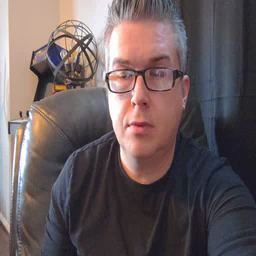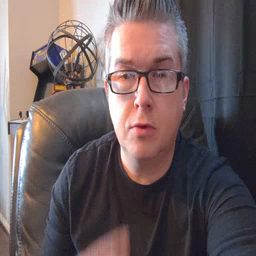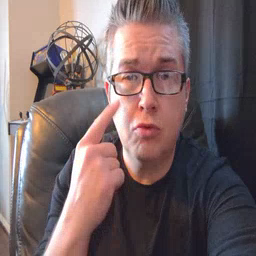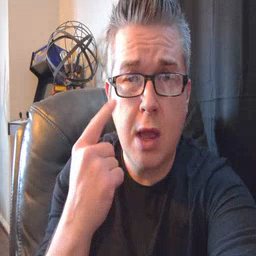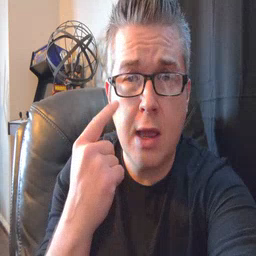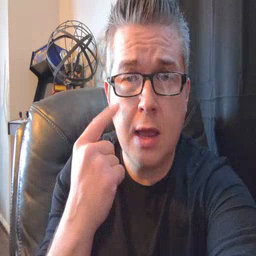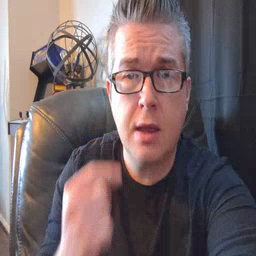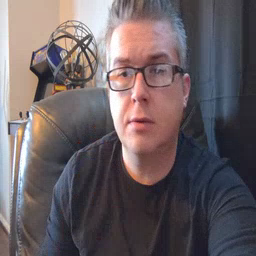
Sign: cry